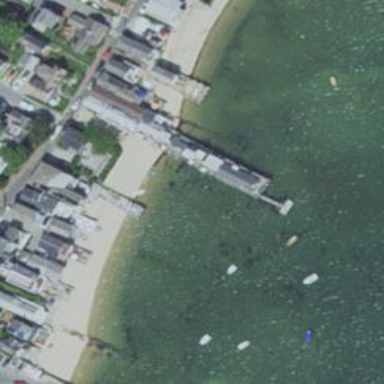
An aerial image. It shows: Slipway on leisure land.